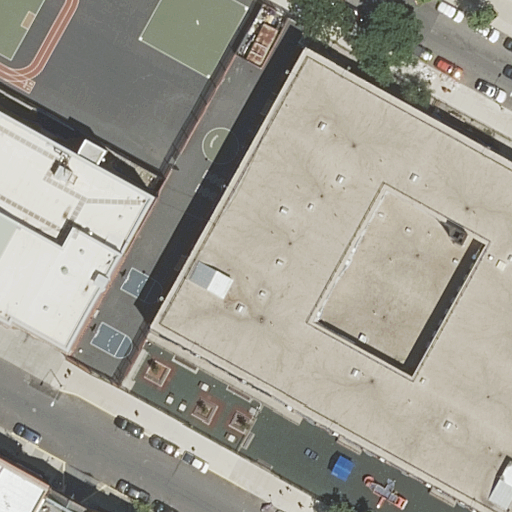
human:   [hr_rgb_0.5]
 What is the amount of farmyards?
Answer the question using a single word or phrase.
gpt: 0

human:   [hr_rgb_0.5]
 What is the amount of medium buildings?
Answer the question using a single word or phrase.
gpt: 0

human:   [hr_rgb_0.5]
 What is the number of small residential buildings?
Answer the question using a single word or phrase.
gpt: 0

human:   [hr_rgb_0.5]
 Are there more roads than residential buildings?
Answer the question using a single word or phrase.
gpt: no

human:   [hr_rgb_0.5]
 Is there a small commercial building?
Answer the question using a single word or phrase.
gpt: no

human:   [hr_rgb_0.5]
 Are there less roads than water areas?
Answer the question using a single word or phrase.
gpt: no

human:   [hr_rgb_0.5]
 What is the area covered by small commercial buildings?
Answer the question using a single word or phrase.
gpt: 0m2

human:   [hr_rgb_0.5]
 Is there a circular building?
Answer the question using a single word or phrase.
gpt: no

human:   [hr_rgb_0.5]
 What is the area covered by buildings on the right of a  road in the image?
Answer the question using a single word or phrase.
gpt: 4192m2

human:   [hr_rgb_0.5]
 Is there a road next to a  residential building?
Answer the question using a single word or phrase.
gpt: yes

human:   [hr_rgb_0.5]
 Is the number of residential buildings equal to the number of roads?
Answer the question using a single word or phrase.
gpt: yes

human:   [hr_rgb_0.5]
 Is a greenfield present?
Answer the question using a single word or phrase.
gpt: no

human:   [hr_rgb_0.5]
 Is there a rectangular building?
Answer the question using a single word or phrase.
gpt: yes

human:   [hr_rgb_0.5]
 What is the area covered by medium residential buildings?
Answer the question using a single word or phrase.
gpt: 0m2

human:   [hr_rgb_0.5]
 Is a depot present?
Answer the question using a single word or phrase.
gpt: no

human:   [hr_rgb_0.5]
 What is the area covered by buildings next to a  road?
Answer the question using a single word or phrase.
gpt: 5763m2

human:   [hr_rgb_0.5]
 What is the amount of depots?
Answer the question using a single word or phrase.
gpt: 0

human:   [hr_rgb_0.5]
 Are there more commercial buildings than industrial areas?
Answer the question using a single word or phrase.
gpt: no

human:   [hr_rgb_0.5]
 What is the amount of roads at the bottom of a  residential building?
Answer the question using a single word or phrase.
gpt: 1

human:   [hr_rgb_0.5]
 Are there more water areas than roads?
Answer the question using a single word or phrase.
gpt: no

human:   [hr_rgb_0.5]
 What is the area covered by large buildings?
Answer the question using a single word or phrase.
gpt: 5735m2

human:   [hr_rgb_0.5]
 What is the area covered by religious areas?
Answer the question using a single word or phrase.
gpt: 0m2

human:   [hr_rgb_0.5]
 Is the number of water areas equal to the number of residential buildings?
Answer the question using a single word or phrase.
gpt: no

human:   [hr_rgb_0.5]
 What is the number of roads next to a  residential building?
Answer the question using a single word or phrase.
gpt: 2

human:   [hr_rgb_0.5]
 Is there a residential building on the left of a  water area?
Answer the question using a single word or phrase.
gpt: no

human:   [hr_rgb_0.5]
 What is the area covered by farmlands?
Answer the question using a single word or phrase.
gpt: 0m2

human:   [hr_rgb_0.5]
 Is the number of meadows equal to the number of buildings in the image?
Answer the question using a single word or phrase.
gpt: no

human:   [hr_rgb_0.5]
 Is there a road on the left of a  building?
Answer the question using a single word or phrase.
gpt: yes

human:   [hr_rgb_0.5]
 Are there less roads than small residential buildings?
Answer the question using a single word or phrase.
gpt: no

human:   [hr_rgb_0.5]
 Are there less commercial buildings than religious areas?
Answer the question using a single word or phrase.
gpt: no

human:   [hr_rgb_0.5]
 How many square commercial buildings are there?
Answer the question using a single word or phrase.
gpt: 0

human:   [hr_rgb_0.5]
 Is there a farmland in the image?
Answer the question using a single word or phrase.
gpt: no

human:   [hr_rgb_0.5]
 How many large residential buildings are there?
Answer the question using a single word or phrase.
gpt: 2

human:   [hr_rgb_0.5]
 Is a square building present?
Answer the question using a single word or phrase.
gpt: no

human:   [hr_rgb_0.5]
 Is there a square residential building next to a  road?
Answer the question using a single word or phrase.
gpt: no

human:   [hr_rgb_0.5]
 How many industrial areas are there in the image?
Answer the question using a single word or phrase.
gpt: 0